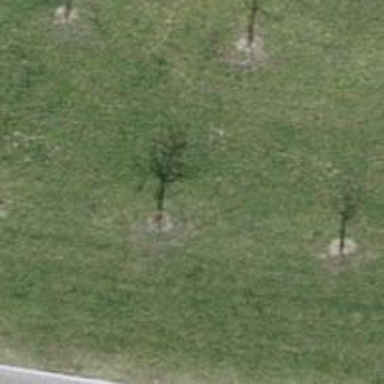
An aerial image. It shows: Urban area featuring tree as natural element.